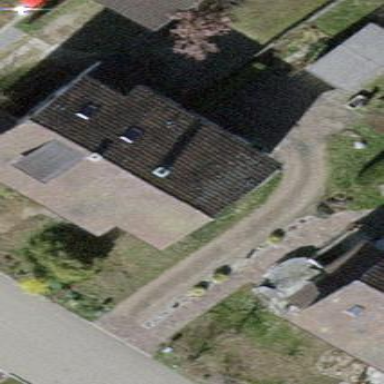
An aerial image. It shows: Semi-detached house with gabled roof.